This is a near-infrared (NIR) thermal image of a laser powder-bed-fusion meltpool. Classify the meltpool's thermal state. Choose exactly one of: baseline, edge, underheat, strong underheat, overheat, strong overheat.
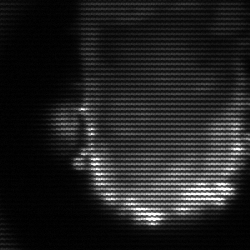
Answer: baseline